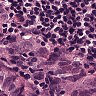
Metastatic tissue present: yes